Interaction volume radius: 5 \u00c5
Interaction volume height: 15 \u00c5
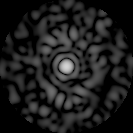
Disorder parameter: 0.842